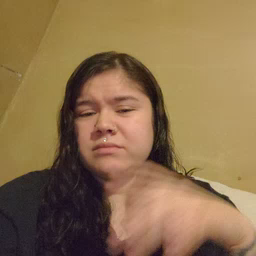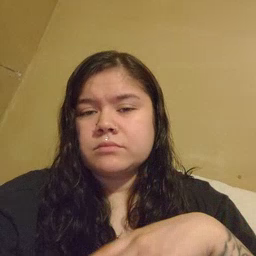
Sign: sleepy